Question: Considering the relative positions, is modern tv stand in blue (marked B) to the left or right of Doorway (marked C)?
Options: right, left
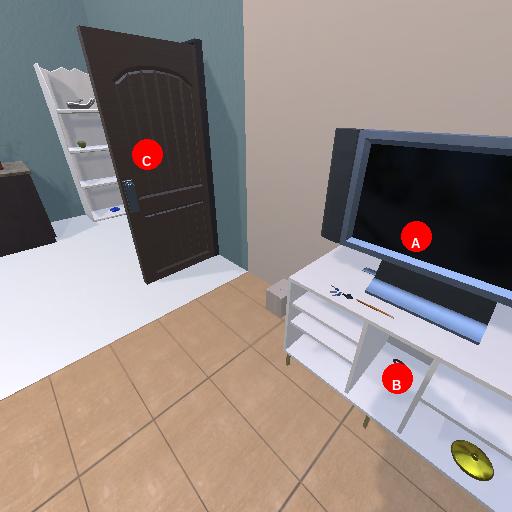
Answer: right